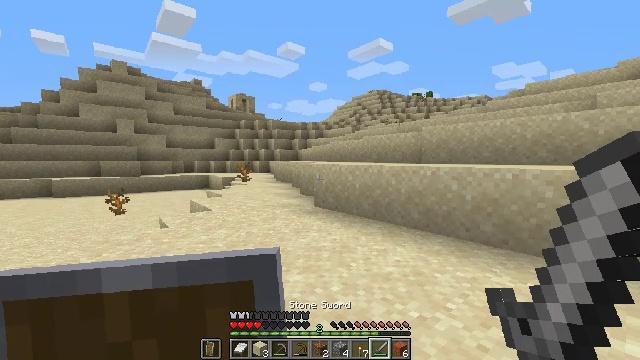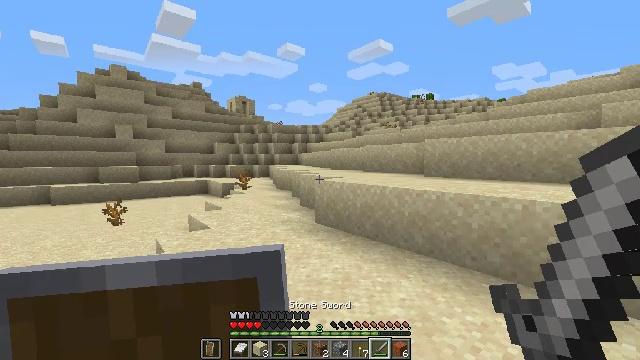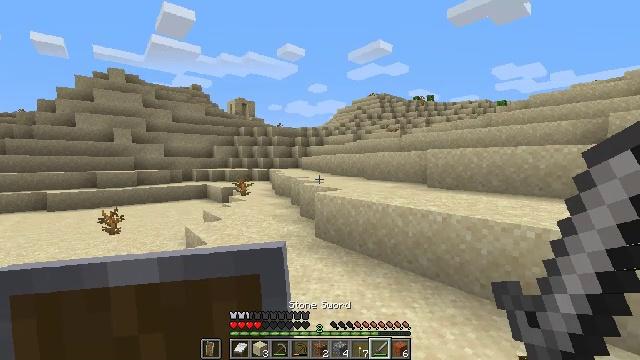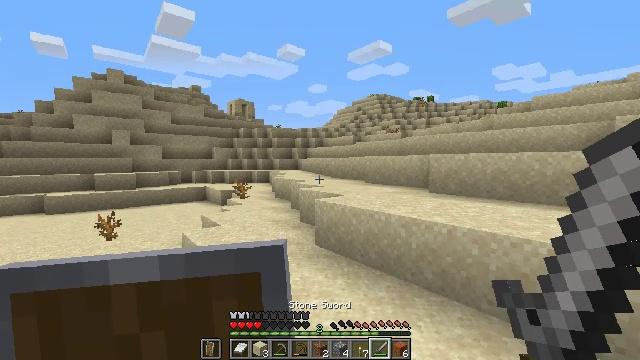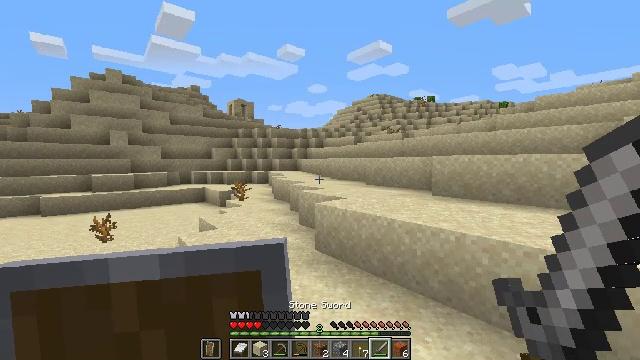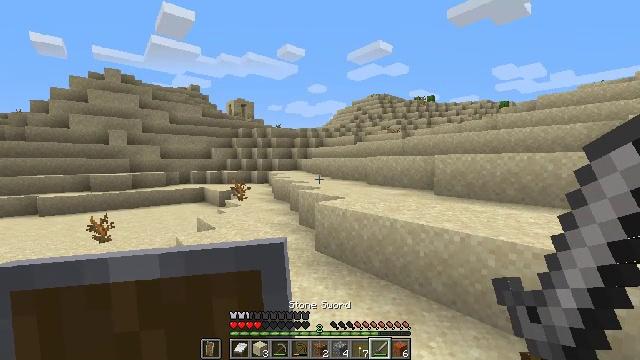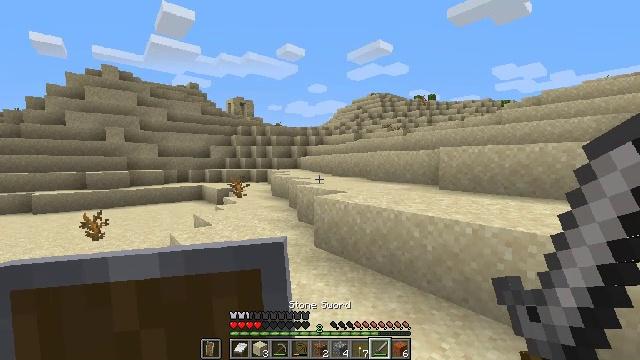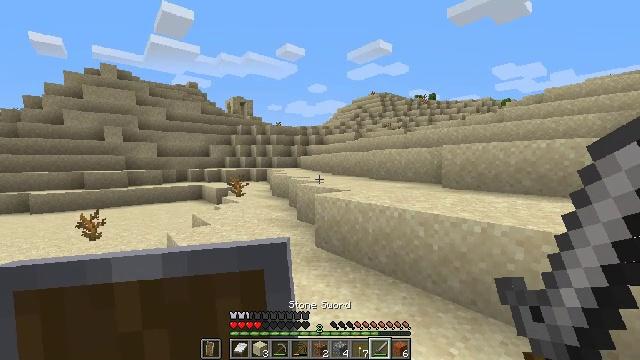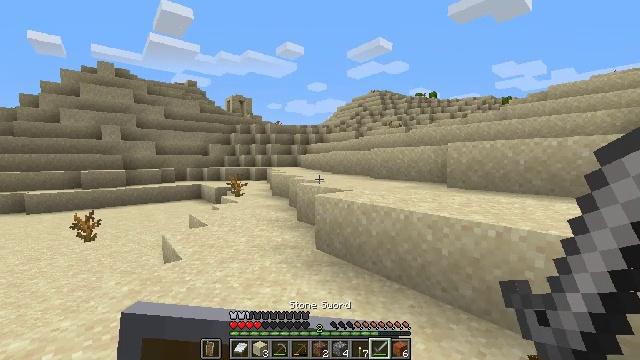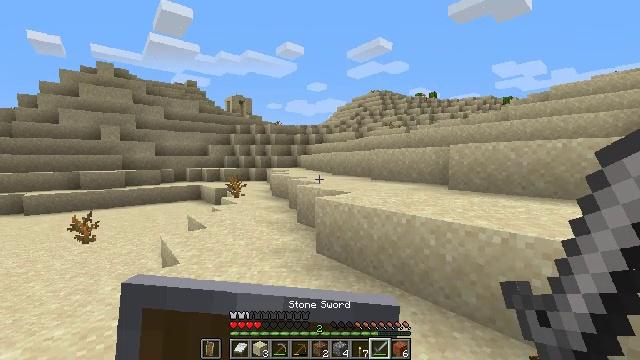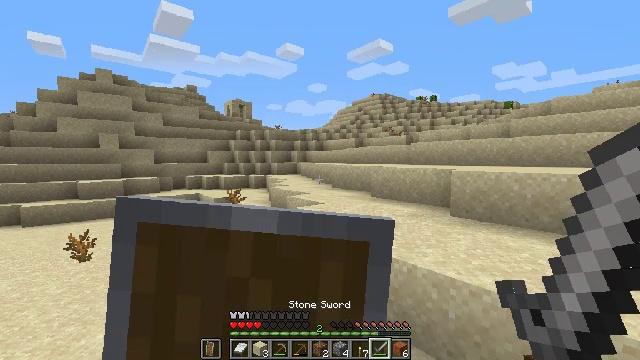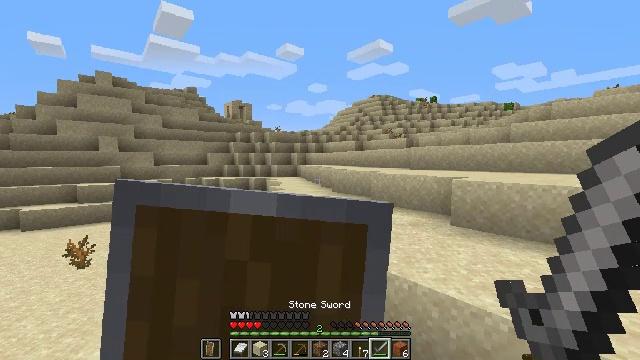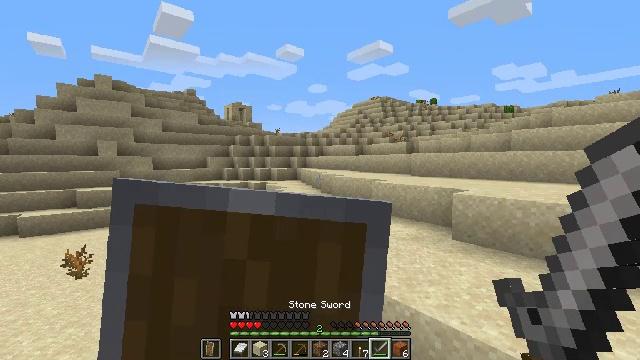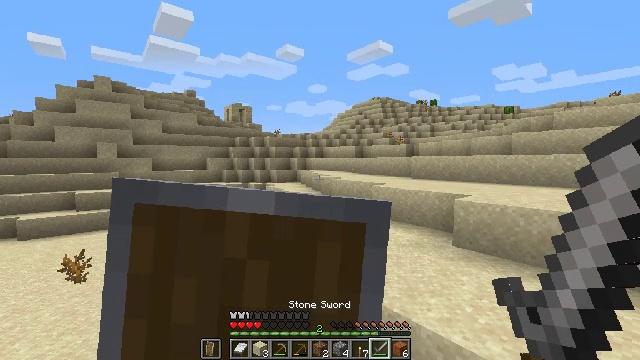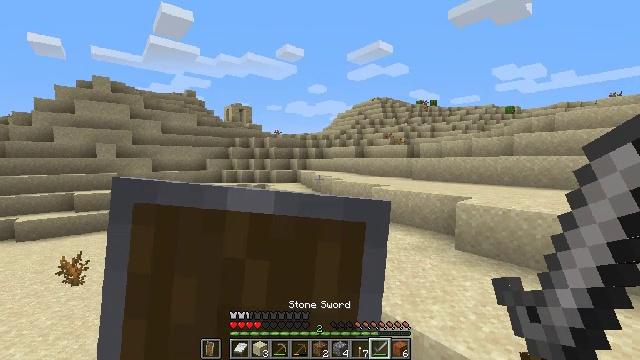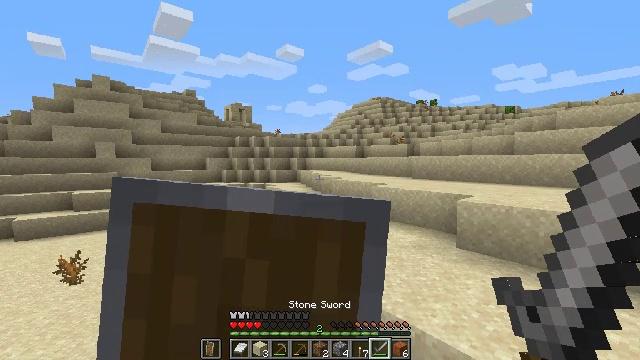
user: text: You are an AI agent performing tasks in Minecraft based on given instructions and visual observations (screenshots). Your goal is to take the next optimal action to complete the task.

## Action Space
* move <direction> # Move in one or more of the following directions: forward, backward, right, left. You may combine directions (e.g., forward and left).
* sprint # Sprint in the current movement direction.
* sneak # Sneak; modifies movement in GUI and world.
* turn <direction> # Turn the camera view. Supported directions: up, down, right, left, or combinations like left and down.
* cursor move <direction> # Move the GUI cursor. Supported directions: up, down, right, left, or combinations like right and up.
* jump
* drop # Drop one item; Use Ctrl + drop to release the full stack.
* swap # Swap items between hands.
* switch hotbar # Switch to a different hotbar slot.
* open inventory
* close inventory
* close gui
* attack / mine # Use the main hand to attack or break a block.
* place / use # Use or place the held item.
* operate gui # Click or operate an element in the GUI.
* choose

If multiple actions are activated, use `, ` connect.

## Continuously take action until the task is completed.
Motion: motion action
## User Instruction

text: Gather sand from the desert.
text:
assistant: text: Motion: move forward, jump
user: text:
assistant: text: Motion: move forward, jump
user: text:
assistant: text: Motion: move forward, jump
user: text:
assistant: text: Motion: move forward, jump
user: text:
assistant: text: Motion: move forward, jump
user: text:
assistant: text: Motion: move forward, jump
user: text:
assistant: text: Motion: move forward, jump
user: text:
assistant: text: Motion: move forward, use / place, jump
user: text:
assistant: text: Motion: move forward, use / place, jump
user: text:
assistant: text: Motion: move forward, use / place, jump
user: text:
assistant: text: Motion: move forward, use / place, jump
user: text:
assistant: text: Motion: move forward, use / place, jump
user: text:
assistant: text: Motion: move forward, use / place, jump
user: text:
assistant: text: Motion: move forward, use / place, jump
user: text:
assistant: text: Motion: move forward, use / place, jump
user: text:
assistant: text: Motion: move forward, jump
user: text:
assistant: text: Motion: move forward, jump
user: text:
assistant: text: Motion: move forward, jump
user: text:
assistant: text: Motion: move forward, jump
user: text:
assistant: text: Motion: move forward, jump
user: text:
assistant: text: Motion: move forward, jump
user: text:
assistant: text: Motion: move forward, jump
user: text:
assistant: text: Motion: move forward, jump
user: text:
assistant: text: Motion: move forward, jump
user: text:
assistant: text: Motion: move forward, jump
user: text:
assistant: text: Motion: move forward, jump
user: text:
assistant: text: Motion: move forward, jump
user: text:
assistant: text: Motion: move forward, jump
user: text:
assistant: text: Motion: move forward, jump
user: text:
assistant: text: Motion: move forward, jump